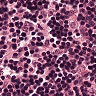
Metastatic tissue present: no